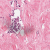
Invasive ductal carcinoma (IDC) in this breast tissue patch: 1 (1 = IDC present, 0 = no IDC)